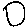
Label: circle